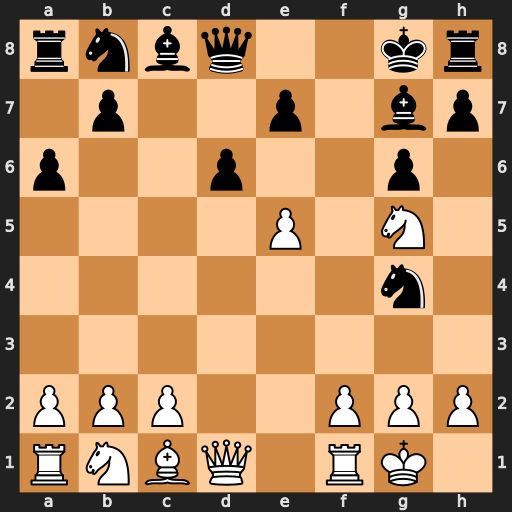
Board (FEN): rnbq2kr/1p2p1bp/p2p2p1/4P1N1/6n1/8/PPP2PPP/RNBQ1RK1
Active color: w
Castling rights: -
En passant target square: -
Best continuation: Qd5+ e6 Nxe6